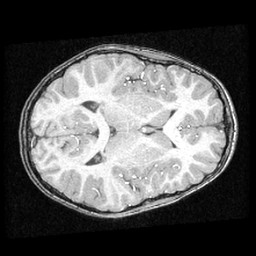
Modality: T1w
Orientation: axial
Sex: female
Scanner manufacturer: ge
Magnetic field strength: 1.5 T
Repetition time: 21 s
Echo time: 0.008 s